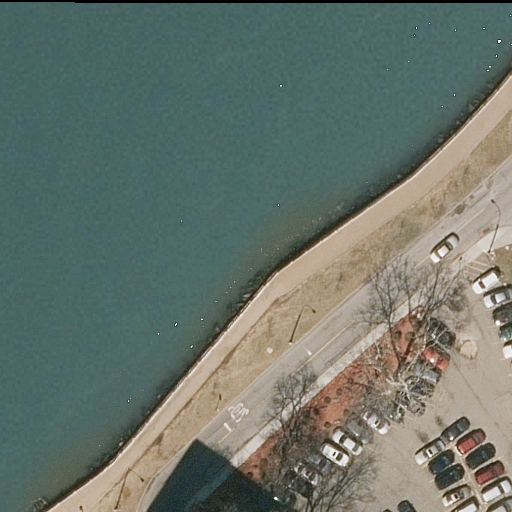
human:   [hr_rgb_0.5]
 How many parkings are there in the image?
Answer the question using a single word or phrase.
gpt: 1

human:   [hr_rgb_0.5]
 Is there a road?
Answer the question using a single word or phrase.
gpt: yes

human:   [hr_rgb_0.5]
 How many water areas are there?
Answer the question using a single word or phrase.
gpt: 1

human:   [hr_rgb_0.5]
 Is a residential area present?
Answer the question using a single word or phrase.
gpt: yes

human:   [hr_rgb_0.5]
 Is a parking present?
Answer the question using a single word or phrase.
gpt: yes

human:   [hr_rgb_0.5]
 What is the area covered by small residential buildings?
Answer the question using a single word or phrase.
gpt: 0m2

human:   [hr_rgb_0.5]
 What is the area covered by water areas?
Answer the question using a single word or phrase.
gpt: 6615m2

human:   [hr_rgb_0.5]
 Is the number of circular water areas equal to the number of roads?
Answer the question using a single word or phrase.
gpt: no

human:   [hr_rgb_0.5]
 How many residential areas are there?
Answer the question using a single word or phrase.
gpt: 1

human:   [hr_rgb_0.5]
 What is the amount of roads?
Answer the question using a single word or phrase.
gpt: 6

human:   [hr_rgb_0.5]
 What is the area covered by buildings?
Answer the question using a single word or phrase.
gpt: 0m2

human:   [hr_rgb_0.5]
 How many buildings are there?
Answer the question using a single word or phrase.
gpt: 0

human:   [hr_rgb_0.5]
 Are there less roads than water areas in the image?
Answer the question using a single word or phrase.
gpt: no

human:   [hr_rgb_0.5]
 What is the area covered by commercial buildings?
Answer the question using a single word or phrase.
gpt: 0m2

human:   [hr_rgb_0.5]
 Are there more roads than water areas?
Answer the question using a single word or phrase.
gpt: yes

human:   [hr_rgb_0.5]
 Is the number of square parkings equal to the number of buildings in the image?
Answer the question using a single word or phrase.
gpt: yes

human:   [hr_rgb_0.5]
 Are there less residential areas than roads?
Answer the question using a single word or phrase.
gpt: yes

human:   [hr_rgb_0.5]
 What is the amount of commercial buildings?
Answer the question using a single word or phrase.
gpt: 0

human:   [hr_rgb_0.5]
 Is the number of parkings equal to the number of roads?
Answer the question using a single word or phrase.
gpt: no

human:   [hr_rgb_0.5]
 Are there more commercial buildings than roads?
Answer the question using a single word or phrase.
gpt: no

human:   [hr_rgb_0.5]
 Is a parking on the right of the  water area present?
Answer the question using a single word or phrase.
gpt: no

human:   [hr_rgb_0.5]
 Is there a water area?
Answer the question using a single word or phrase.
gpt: yes

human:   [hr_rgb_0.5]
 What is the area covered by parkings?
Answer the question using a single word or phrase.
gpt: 1270m2

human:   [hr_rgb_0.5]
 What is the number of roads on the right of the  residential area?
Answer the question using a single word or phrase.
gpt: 6

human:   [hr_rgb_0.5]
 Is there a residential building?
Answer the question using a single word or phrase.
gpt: no

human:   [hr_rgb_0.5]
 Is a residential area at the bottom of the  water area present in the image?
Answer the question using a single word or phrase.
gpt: yes

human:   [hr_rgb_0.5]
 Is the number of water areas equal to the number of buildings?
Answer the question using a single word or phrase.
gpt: no

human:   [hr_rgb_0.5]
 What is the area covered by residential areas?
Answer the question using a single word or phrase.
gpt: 6655m2

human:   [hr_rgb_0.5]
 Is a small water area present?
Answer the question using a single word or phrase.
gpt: no

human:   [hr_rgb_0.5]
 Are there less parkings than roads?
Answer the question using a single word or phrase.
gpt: yes

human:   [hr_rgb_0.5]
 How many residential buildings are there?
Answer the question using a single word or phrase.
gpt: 0

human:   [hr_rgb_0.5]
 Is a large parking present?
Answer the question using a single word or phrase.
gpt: yes

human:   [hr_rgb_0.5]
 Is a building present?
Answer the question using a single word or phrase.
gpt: no

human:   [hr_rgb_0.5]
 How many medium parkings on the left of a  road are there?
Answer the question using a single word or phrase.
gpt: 0

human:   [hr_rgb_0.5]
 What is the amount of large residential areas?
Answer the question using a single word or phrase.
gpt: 1

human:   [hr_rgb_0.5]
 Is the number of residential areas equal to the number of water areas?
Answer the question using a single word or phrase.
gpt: yes

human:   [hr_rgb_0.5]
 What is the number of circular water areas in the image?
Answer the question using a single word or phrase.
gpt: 0

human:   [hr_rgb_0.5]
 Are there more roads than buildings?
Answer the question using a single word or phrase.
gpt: yes

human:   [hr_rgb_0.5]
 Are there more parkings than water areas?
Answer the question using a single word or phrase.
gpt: no

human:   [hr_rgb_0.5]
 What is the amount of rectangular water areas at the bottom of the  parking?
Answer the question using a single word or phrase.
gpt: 0

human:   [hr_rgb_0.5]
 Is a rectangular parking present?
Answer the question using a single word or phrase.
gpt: yes

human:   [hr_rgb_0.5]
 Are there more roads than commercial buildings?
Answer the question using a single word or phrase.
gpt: yes

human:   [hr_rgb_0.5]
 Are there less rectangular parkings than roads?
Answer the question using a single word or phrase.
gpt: yes

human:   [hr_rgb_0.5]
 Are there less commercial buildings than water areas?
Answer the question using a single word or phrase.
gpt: yes

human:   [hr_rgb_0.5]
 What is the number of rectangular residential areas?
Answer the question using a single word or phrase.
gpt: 0

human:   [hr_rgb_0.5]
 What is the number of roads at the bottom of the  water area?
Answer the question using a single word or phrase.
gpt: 3

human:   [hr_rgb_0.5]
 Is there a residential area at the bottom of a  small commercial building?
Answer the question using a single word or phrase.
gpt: no

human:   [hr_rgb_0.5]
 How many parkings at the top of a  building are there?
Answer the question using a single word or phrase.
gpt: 0

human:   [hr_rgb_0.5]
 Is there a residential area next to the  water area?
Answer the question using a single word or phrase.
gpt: yes

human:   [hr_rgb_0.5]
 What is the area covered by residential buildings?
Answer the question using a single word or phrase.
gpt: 0m2

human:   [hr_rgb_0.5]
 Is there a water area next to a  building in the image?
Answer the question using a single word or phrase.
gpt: no

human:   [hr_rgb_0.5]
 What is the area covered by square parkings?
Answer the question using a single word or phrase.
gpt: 0m2

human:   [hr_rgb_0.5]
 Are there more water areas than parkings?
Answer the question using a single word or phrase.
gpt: no

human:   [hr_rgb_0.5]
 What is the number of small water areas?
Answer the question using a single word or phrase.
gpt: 0

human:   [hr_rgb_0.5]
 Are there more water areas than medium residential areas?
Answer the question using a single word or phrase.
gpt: yes

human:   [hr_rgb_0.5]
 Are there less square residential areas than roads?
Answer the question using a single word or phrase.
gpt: yes

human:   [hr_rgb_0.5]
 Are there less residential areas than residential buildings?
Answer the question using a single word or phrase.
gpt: no

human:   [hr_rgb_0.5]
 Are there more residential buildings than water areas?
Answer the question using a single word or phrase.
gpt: no

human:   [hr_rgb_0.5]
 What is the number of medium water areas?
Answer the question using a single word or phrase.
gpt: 0

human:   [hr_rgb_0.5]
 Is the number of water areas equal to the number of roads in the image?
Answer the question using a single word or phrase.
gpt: no

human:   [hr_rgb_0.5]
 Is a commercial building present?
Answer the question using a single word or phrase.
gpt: no

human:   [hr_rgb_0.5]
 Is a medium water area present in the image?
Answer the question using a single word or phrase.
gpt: no

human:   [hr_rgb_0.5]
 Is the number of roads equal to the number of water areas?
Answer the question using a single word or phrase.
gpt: no

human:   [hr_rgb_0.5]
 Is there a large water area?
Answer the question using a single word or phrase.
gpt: yes